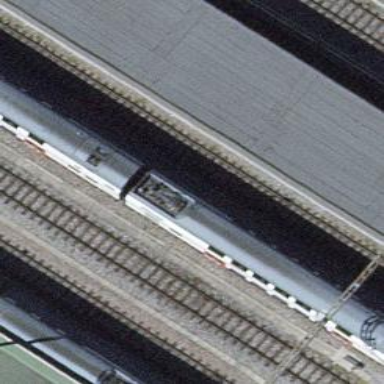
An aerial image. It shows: Stop position for public transport on the railway.